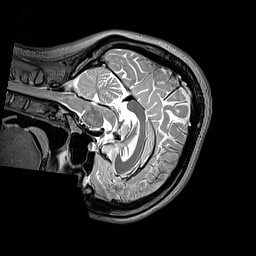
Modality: T2w
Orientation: sagittal
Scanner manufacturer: siemens
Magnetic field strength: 3 T
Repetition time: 3.2 s
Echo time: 0.406 s